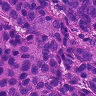
Metastatic tissue present: yes